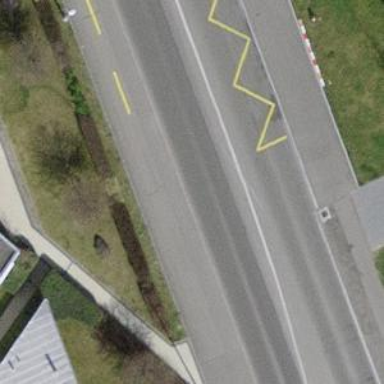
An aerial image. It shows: Public transport stop position.